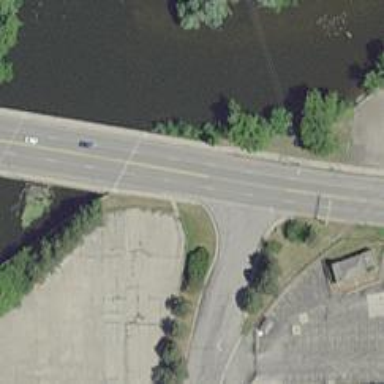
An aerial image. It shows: Secondary road with bridge.